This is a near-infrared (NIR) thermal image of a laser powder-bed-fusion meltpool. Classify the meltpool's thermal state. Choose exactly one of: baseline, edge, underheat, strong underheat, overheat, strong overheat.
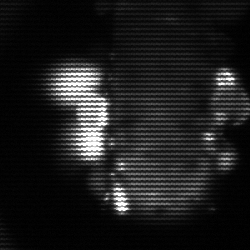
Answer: strong underheat